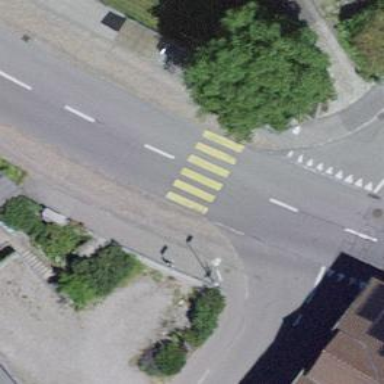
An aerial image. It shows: Bus stop with platform for public transport.